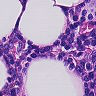
Metastatic tissue present: no